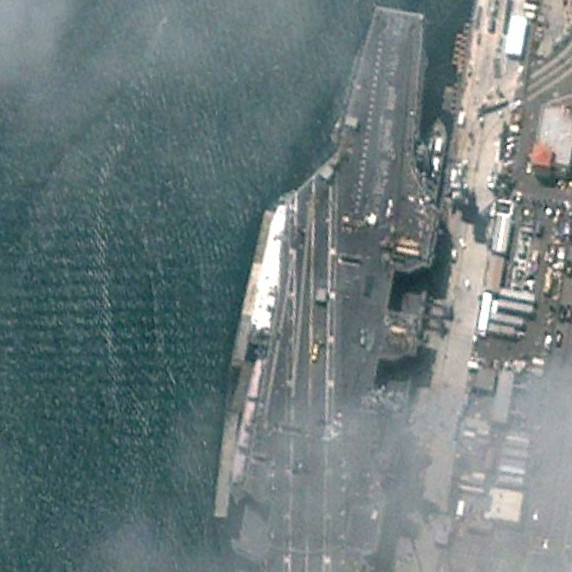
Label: Nimitz-class_aircraft_carrier